Current action and preconditions to check: path_clear

Your task: For each precondition in the list above, predict whether it will hold at this action.

Consider the current scene as observed from the mobile robot's camera, and analyze the predicted future states of all dynamic agents (e.g., people, animals, vehicles, or any moving entities) within the NEXT SECOND.

IMPORTANT: Only answer "very likely" if you are absolutely certain—based on strong, clear evidence—that a dynamic agent will violate the precondition in the predicted future state. Do NOT answer "very likely" for unlikely, ambiguous, or low-probability risks.

Ask yourself for each precondition: Is there a high probability, with clear and convincing evidence, that the predicted future states of any dynamic agent will interfere with the predicted future state of the currently executing action within the NEXT SECOND, causing that precondition to fail?

Assess the risk level based on these predictions. Use "likely" or "very likely" if motions create a clear risk of interference.

Use "neutral" or "improbable" if agents are nearby but their predicted paths are clearly diverging or non-conflicting.

Failure Risk Categories: "very improbable", "improbable", "neutral", "likely", "very likely"

Answer Format: Output ONLY the probability_of_failure value from these categories: "very improbable", "improbable", "neutral", "likely", "very likely"

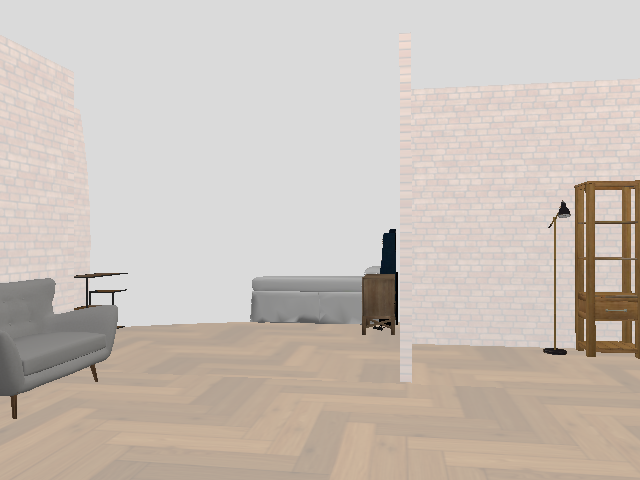

Answer: very improbable